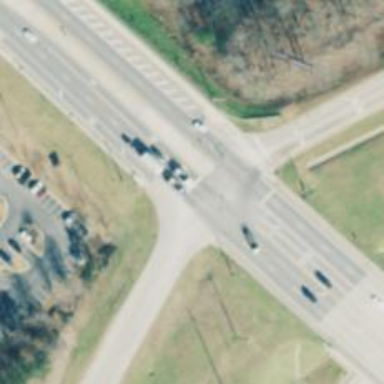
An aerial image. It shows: Marked crossing on footway.